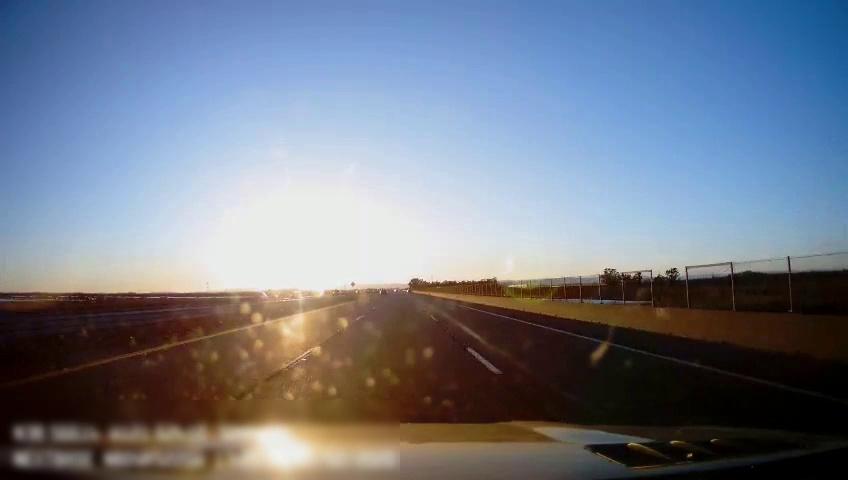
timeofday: Day
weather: Sunny
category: Drivable Space
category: Lanes | Alternate Lane
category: Lanes | Current Lane
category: Lanes | Current Lane
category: Lanes | Alternate Lane